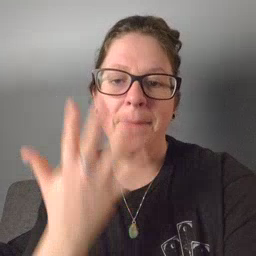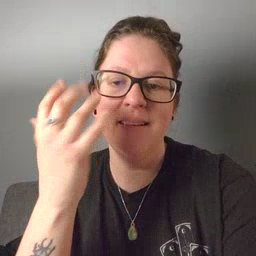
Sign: mitten